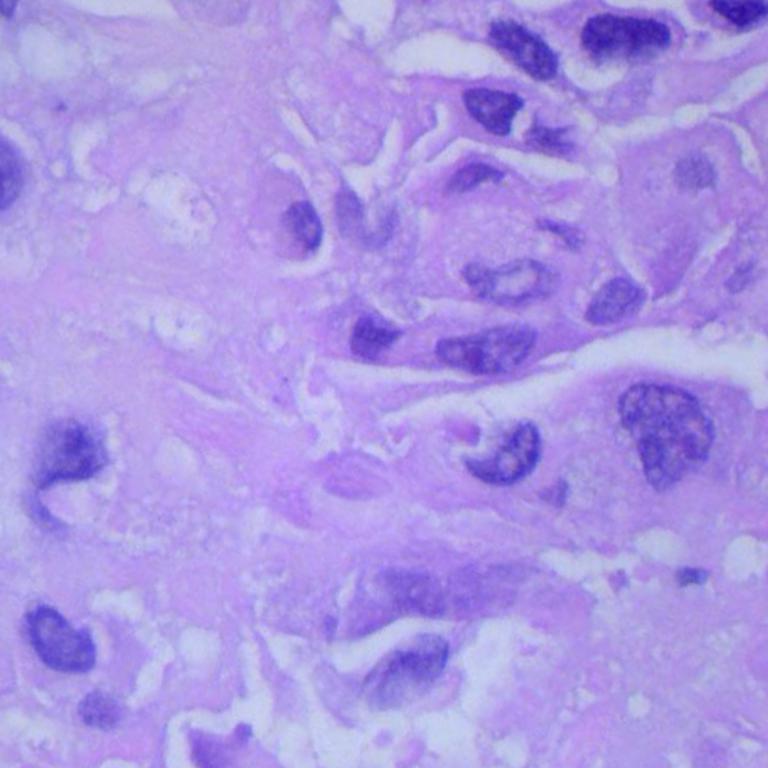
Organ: lung
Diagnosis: squamous carcinomas